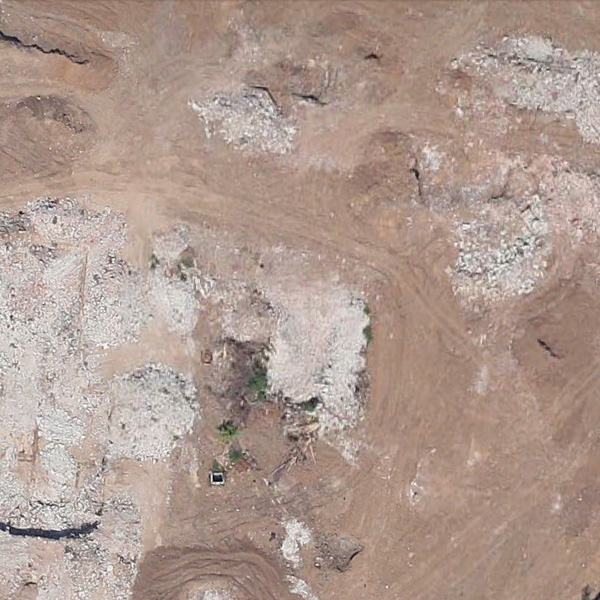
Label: BareLand